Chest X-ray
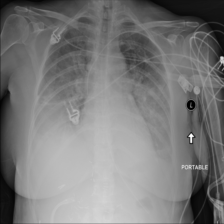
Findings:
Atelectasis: negative
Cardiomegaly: negative
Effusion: positive
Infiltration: positive
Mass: negative
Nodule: negative
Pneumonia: negative
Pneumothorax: negative
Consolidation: positive
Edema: negative
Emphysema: negative
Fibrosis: negative
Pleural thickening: negative
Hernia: negative